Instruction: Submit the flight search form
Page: home
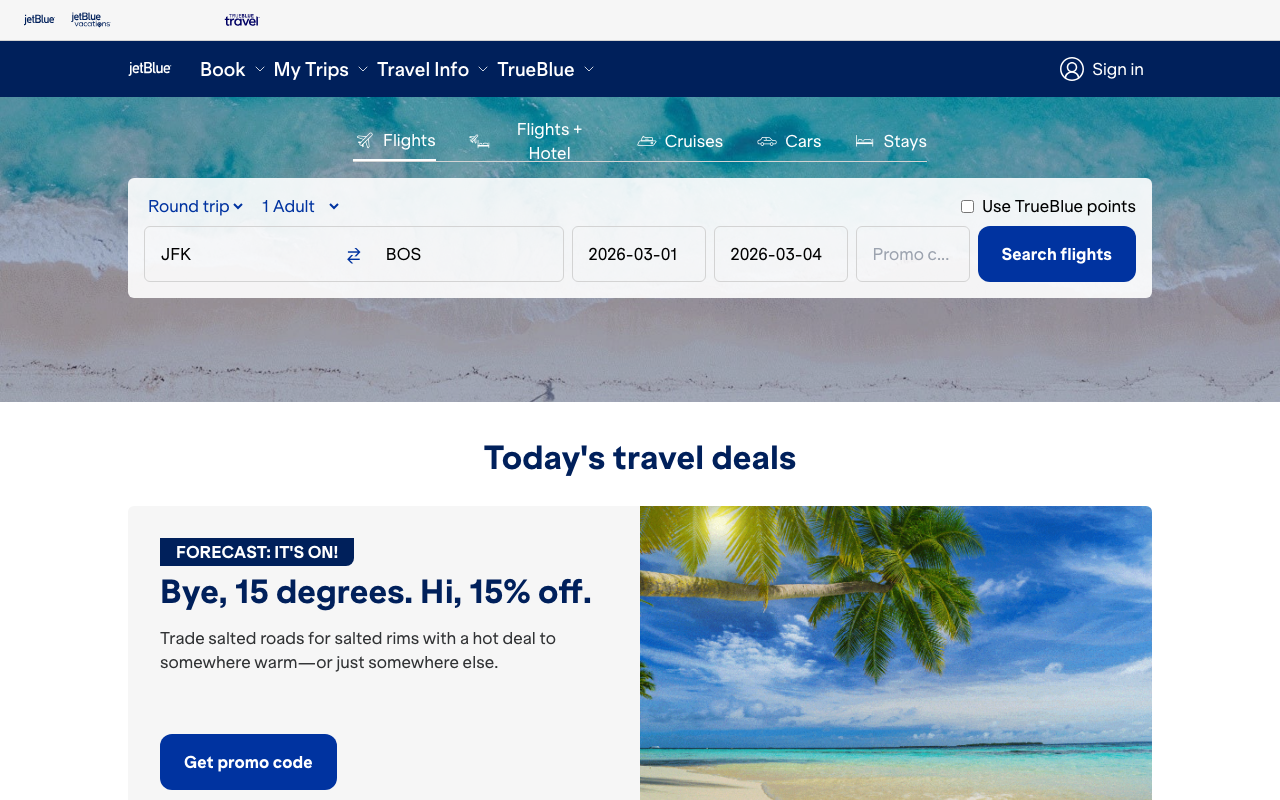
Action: click